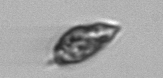
Label: Prorocentrum_triestinum